Question: Is there a JSF or PrimeFaces control which is a "searchable" treeview? I am thinking similar to the Eclipse "options", where you type in some text into a searchbox and the treeview autoupdates itself.

I know I can do this very easily with some jQuery, but the dictum from on high is no in-line JS / jQuery. We must use all JSF. Does anyone have any ideas?
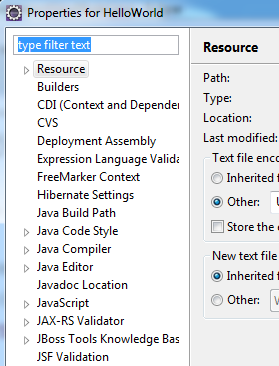
Answer: There is no build-in mechanism for this in PrimeFaces currently, but the tree component is dynamically build based on Java Bean output. So the possible solution would be:
1) Create 'p:inputText' with 'p:ajax' listener informing the bean about filter change
2) Rebuild the 'TreeNode' according to filter
3) Update the tree component
However, I would recommend not calling the bean method immediately after key press, but using referrable timeout:
'''
var filterTimeout;
var filterEvent = function() {
if (filterTimeout) {
clearTimeout(filterTimeout);
}
filterTimeout = setTimeout(function(){
doFilterOnServer();
filterTimeout = null;
}, 300);
};
$('[id$=\:myTree]').find('input').keyup(filterEvent);
'''